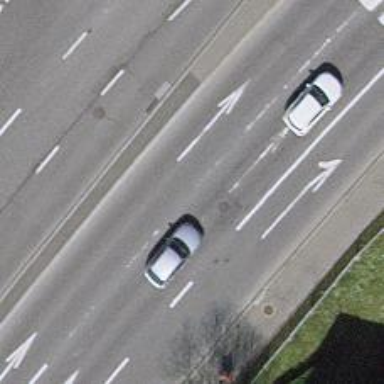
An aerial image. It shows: Road with traffic signals.